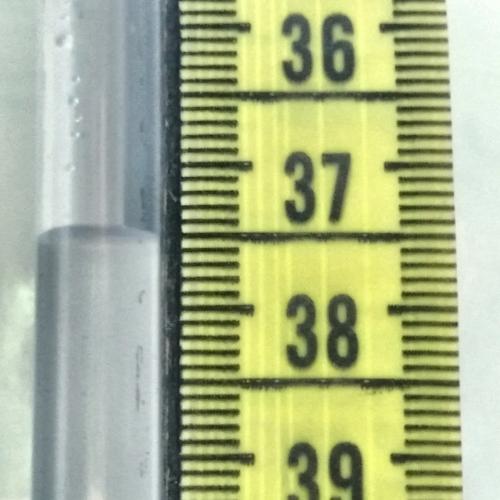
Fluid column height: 37.5 cm